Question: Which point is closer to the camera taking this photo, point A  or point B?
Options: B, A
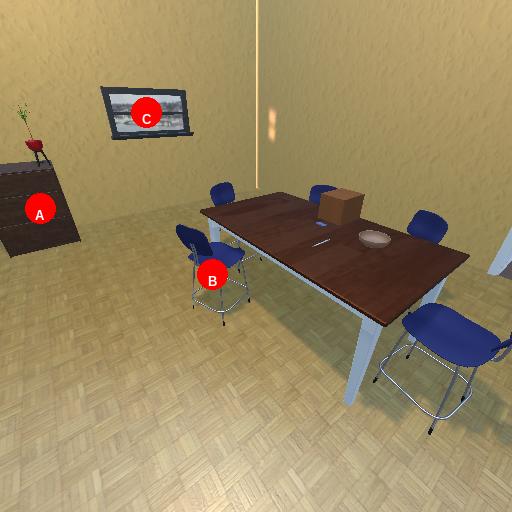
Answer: B